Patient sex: M
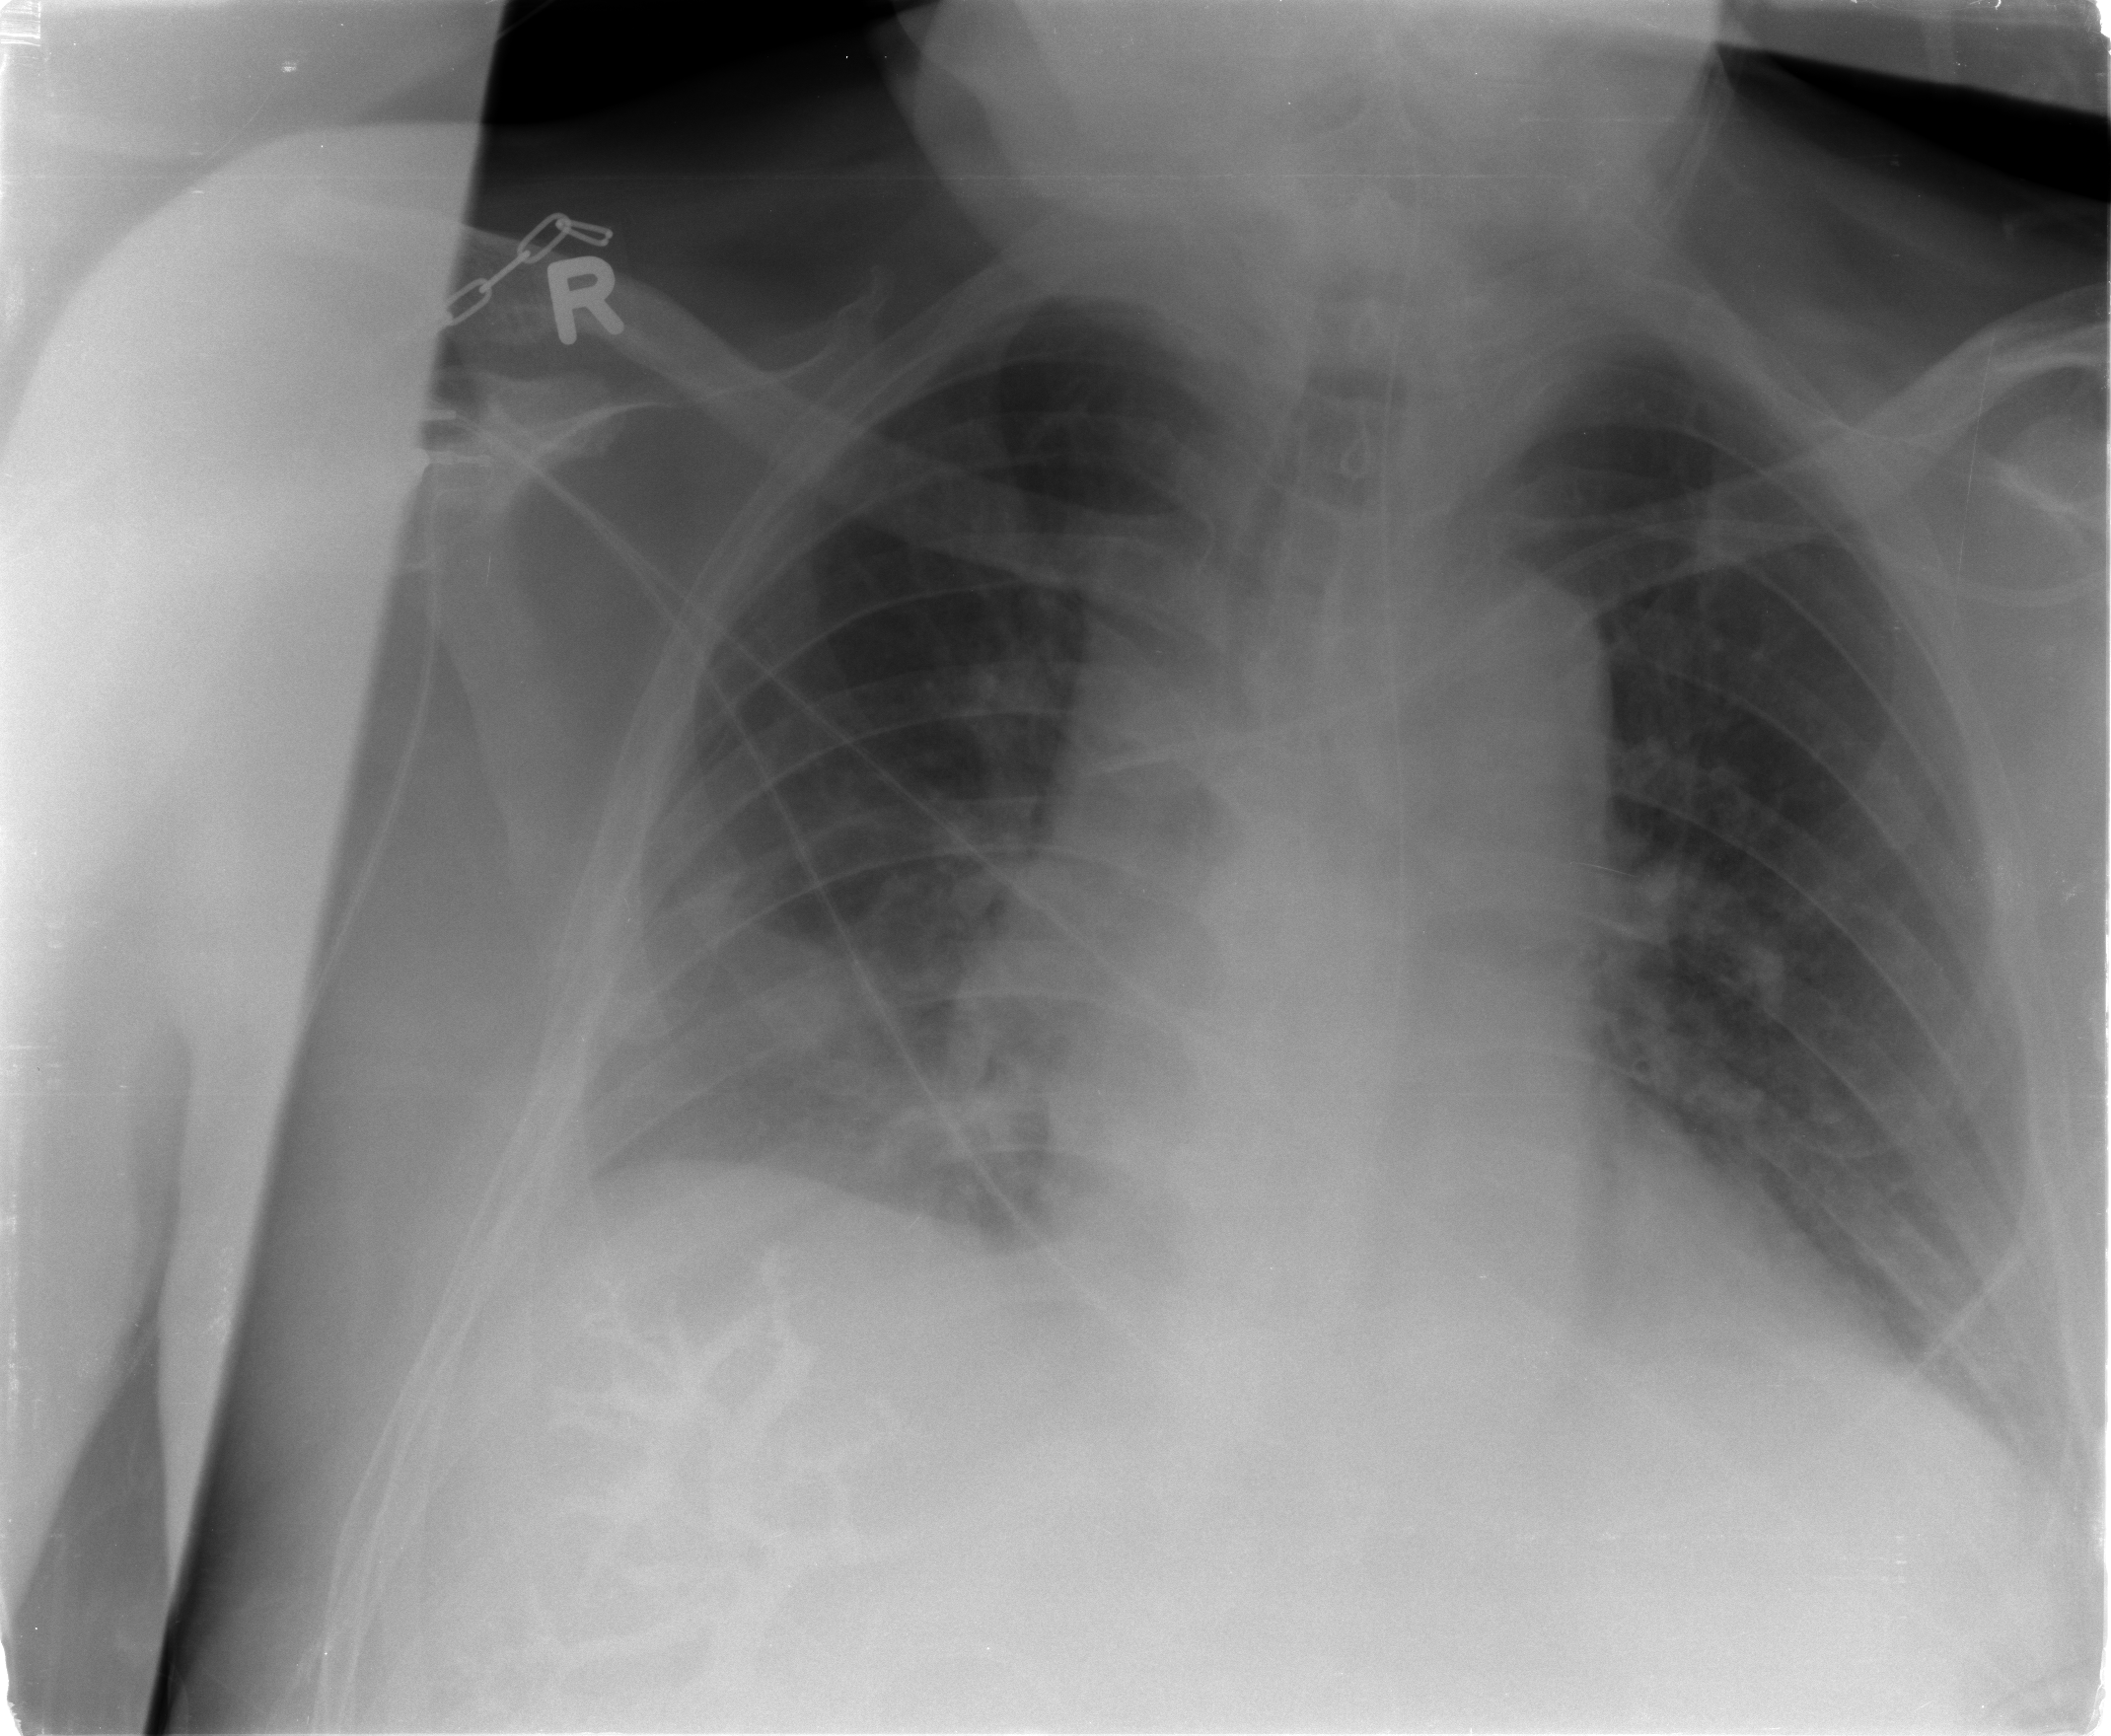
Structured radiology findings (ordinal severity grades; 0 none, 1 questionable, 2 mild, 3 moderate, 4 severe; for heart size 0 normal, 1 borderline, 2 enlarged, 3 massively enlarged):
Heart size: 1
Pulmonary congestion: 2
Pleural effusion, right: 2
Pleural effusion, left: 2
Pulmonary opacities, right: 2
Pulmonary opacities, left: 0
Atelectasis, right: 2
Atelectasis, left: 2